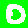
Digit: 0